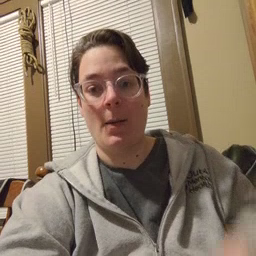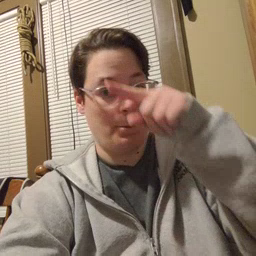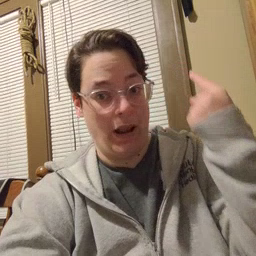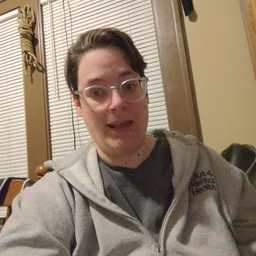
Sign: black